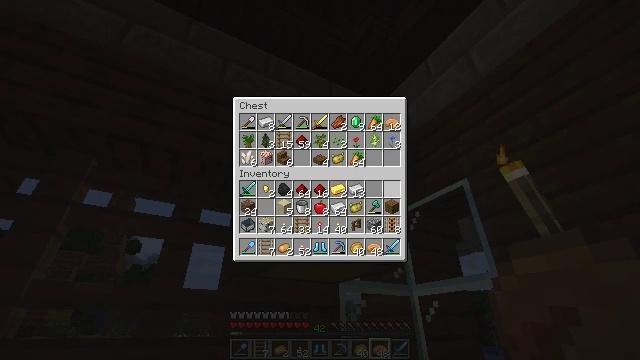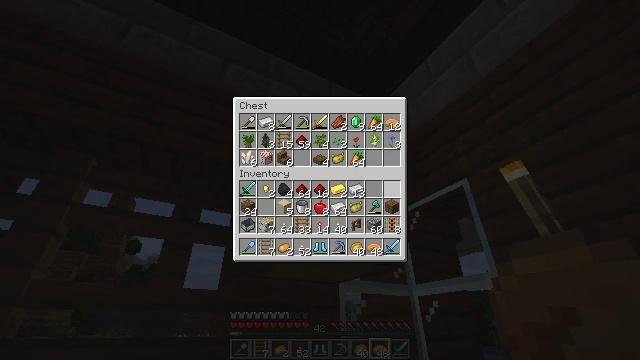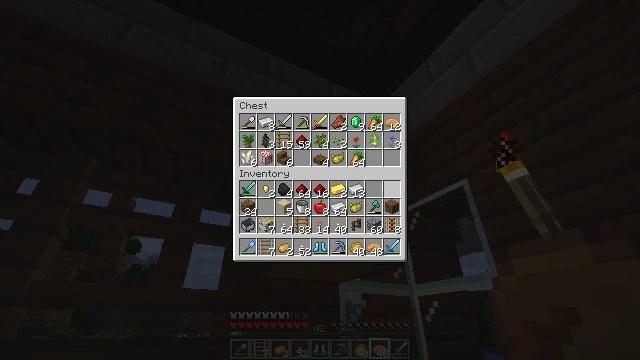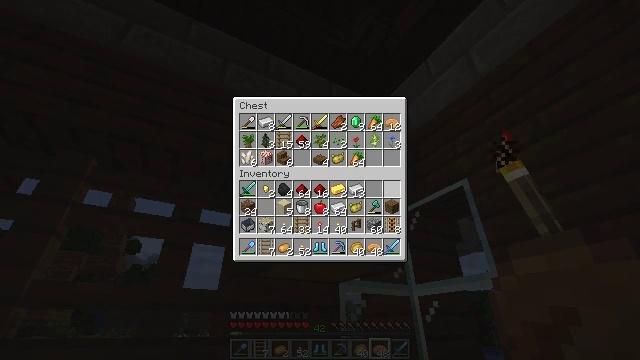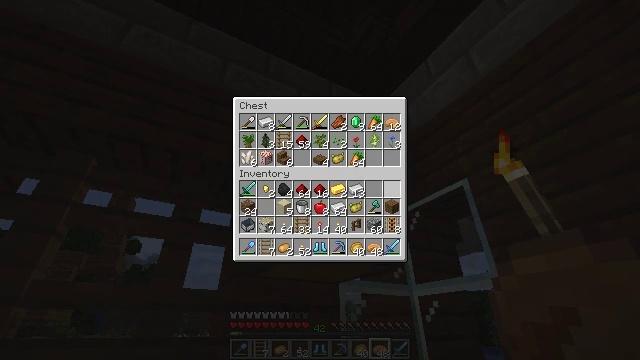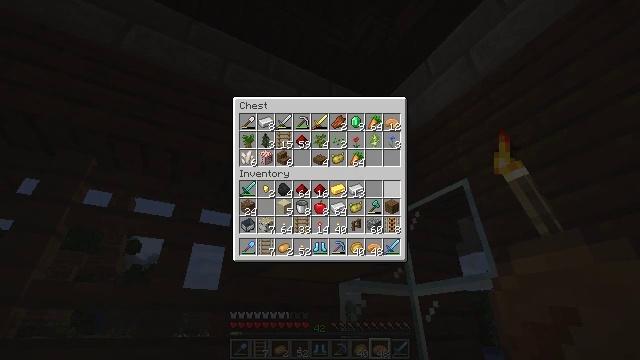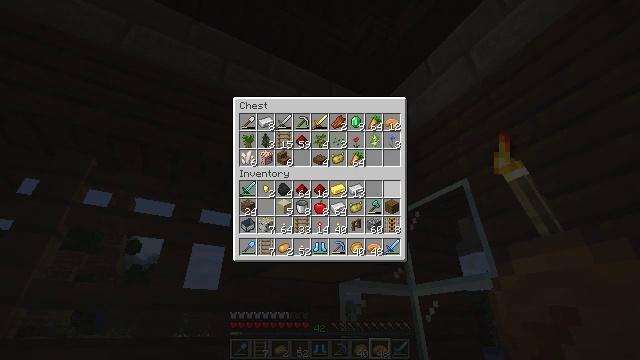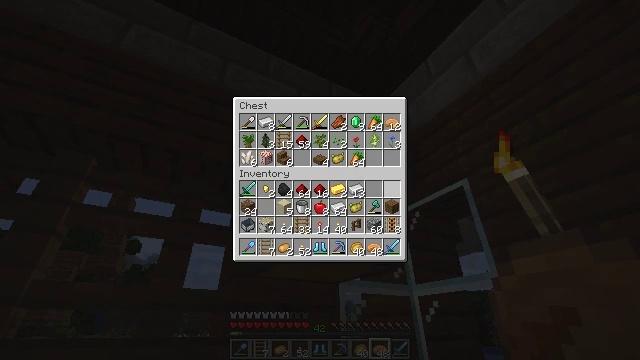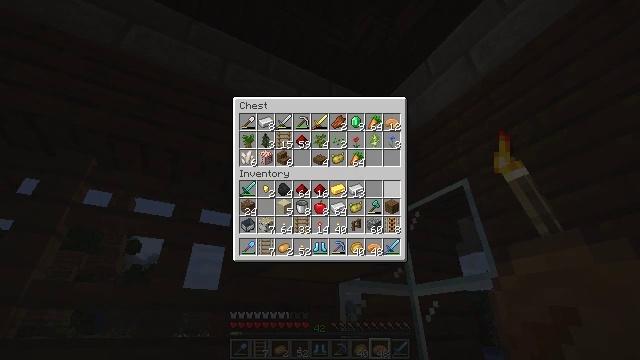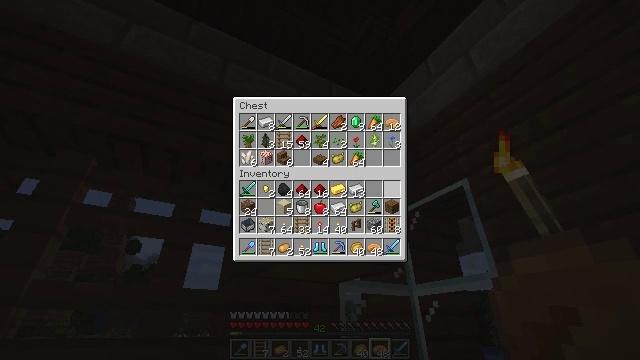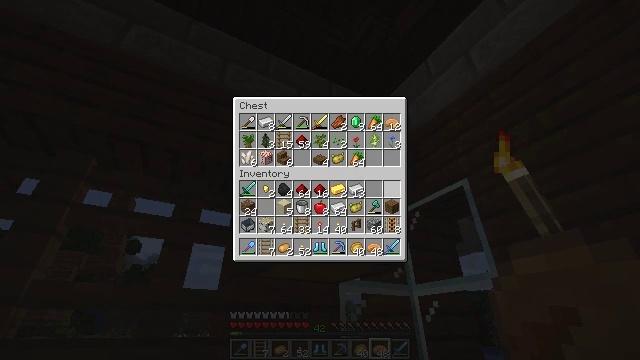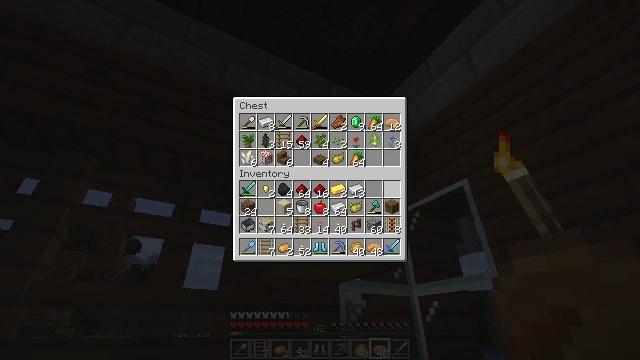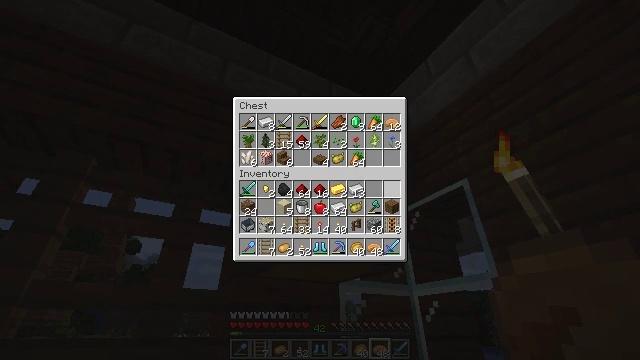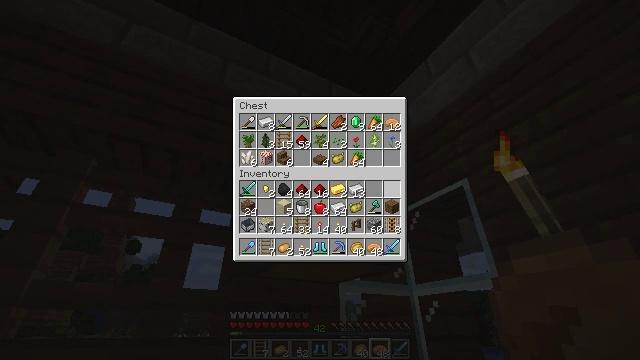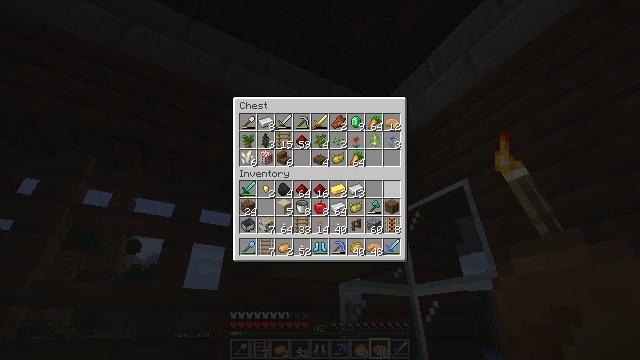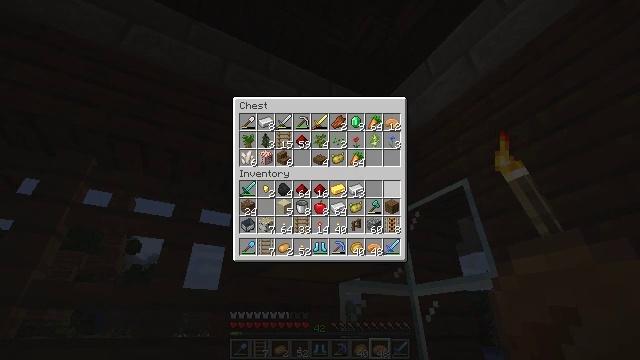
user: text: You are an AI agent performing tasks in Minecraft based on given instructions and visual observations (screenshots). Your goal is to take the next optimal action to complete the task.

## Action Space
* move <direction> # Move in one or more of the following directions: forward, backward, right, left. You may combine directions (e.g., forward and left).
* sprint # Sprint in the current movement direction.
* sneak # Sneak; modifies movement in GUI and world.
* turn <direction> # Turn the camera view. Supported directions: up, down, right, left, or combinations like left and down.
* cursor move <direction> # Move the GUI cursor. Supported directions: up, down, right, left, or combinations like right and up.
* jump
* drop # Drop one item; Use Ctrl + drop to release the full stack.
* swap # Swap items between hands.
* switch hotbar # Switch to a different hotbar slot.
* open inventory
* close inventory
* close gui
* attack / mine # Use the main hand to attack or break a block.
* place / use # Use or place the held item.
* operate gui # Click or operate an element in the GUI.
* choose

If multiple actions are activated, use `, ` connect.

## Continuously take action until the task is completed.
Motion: motion action
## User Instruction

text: Use the crafting table to make a cookie.
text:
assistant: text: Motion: no_op
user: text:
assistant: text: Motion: no_op
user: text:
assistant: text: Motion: no_op
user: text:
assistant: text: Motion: no_op
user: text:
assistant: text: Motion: no_op
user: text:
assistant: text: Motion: no_op
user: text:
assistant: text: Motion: no_op
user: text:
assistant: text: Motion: no_op
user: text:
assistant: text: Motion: no_op
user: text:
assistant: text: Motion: no_op
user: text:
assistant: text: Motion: no_op
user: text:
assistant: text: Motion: no_op
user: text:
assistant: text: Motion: no_op
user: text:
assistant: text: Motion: no_op
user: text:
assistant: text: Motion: no_op
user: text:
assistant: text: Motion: no_op
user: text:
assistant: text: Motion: no_op
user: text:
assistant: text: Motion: no_op
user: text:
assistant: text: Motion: no_op
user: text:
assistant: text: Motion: no_op
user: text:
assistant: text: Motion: no_op
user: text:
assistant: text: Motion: no_op
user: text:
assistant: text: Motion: no_op
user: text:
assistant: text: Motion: no_op
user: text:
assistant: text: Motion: no_op
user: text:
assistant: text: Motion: no_op
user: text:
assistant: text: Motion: no_op
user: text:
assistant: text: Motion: no_op
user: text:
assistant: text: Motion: no_op
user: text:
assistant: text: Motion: no_op